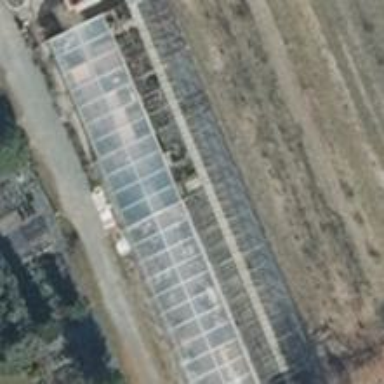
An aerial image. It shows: Greenhouse.